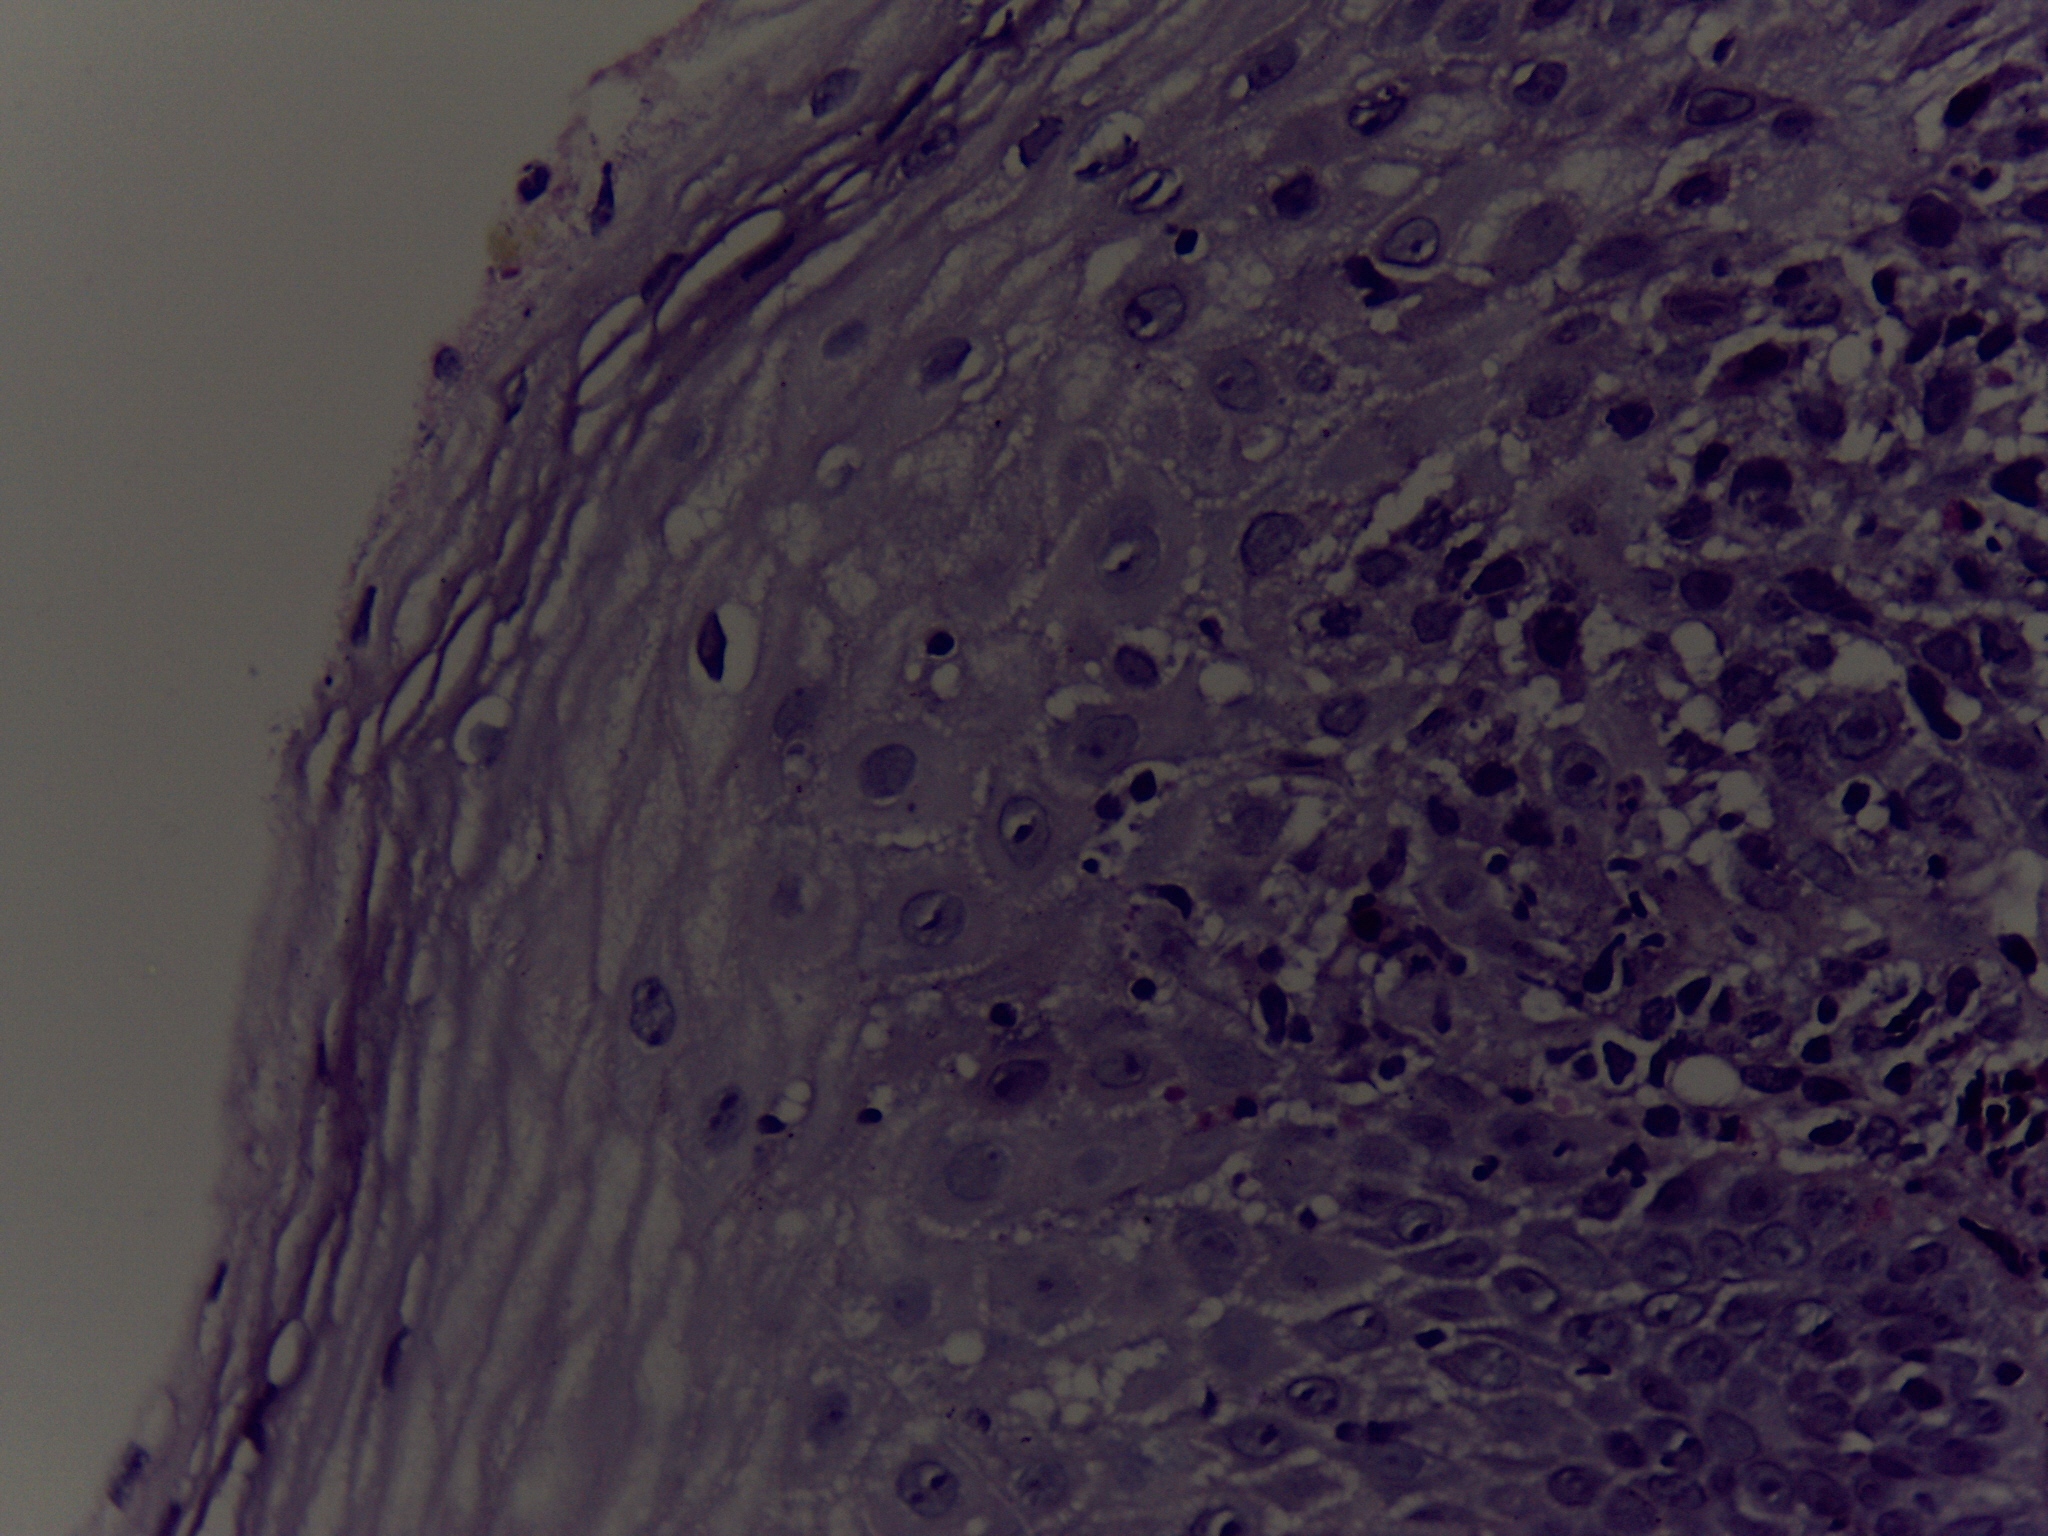
Diagnosis: OSCC